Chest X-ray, PA view. Patient: 63 years old, sex M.
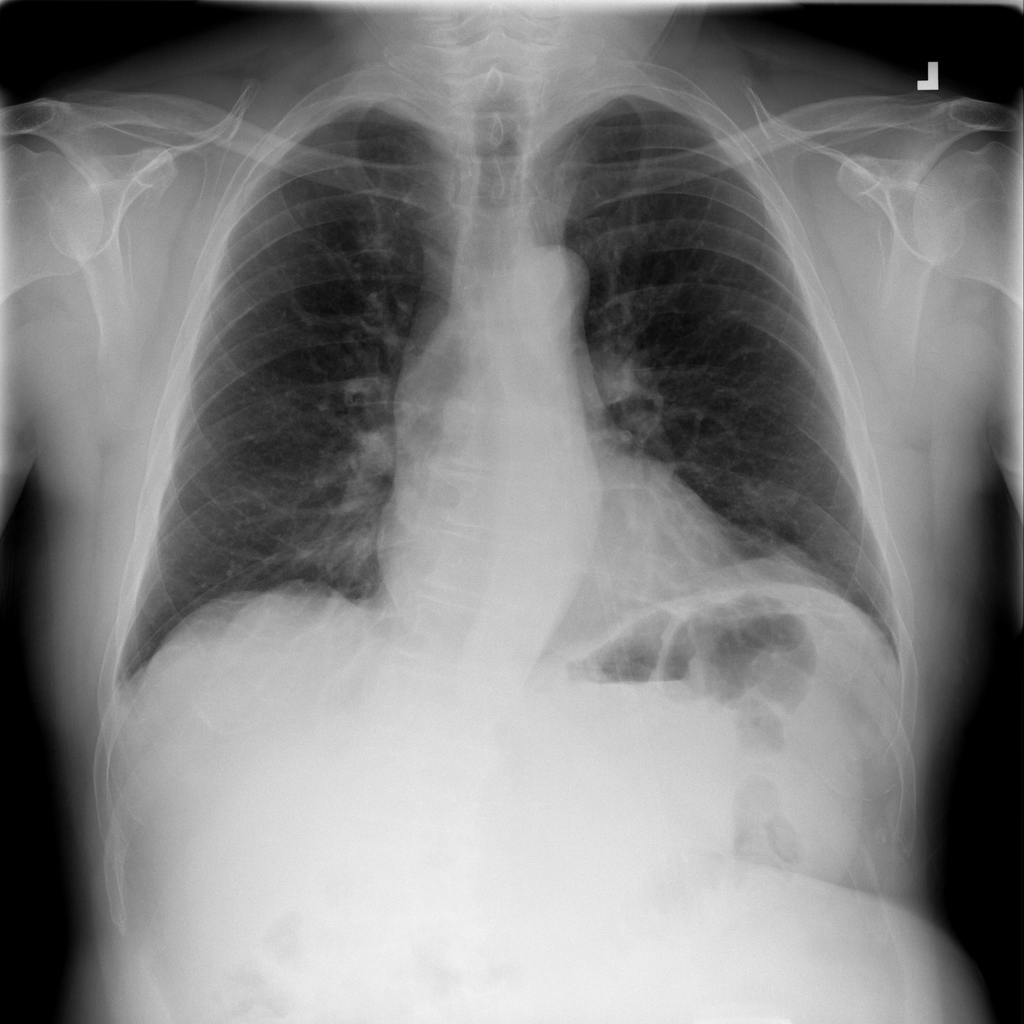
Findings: No Finding